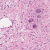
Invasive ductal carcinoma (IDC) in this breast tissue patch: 1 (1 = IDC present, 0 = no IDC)